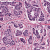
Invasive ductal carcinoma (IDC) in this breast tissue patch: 1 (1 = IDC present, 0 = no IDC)